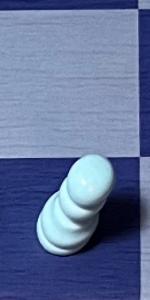
Label: Pawn_White